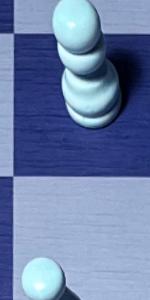
Label: Empty